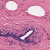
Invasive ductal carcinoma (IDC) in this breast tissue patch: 0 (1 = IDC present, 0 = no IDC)